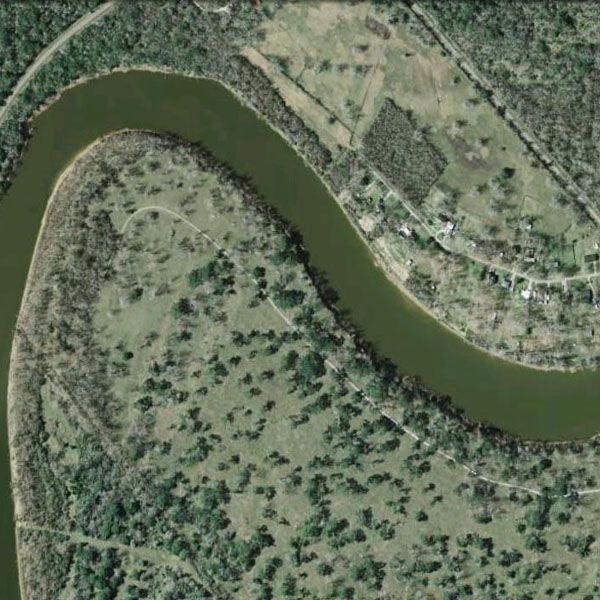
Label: River